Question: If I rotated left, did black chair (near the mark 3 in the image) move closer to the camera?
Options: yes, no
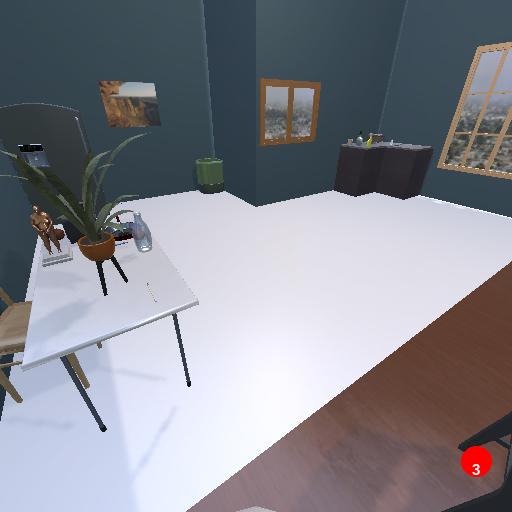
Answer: yes